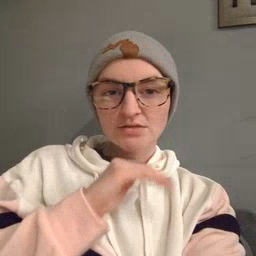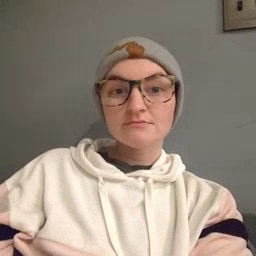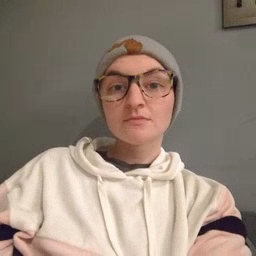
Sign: pig